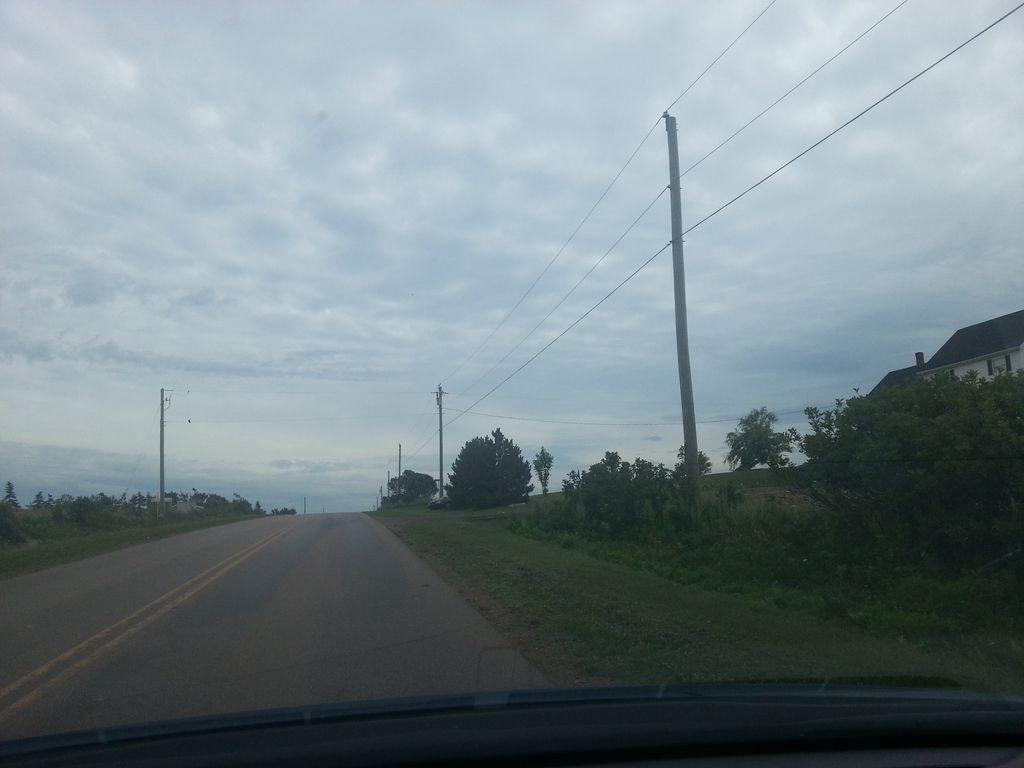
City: charlottetown